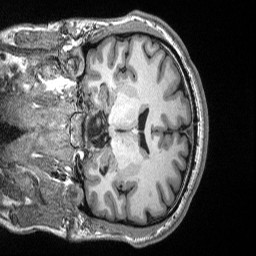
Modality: T1w
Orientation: coronal
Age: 26
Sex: male